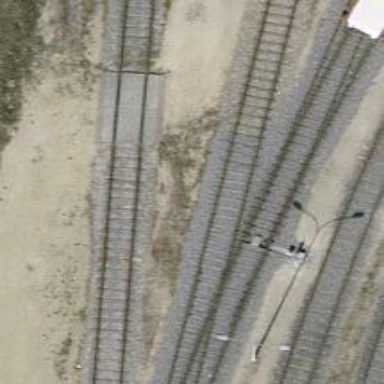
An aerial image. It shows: Railway switch.